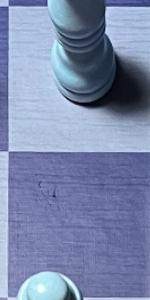
Label: Empty